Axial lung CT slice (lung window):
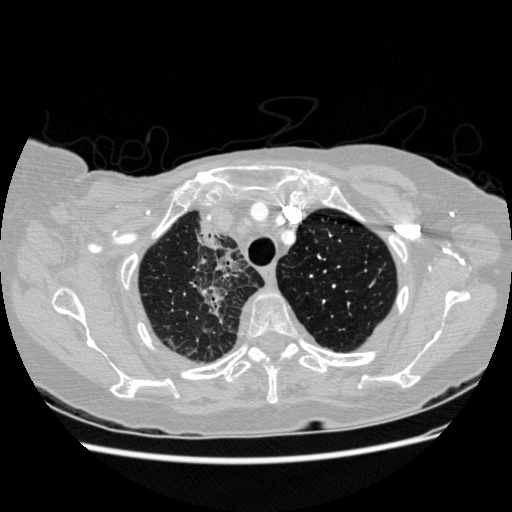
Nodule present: no